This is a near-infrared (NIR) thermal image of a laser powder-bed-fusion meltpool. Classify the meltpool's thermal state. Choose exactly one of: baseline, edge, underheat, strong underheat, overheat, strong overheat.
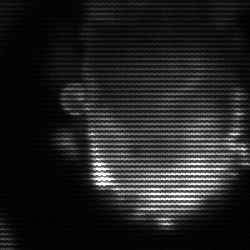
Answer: baseline